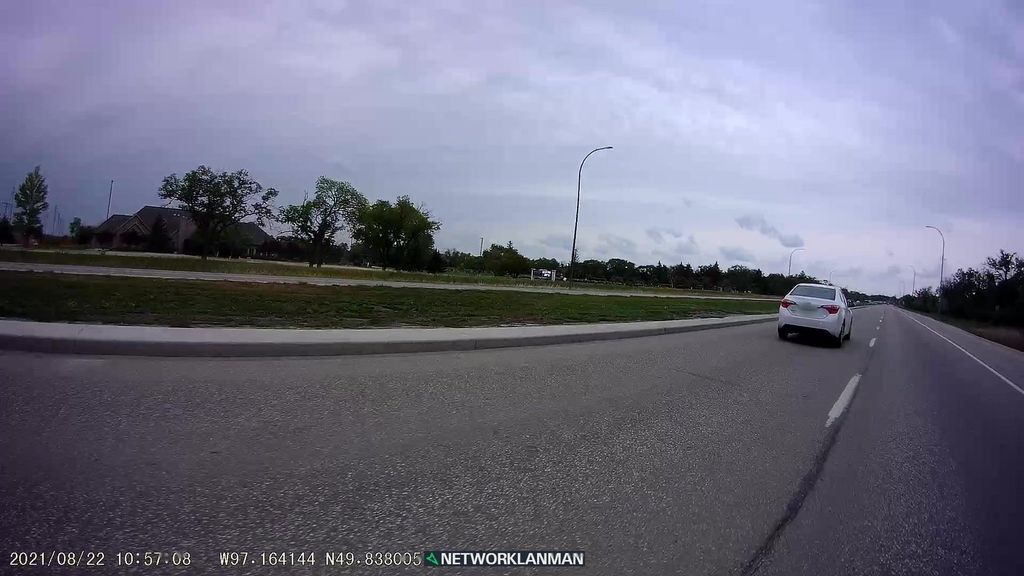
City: winnipeg